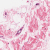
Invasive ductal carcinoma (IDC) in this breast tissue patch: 0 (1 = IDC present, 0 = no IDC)